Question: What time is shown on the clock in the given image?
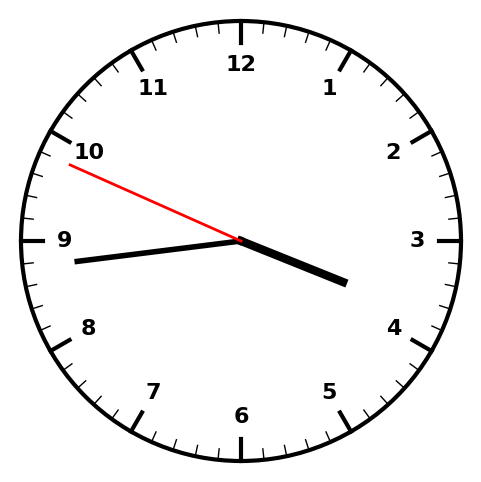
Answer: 03:43:49